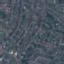
Land use / land cover: Residential